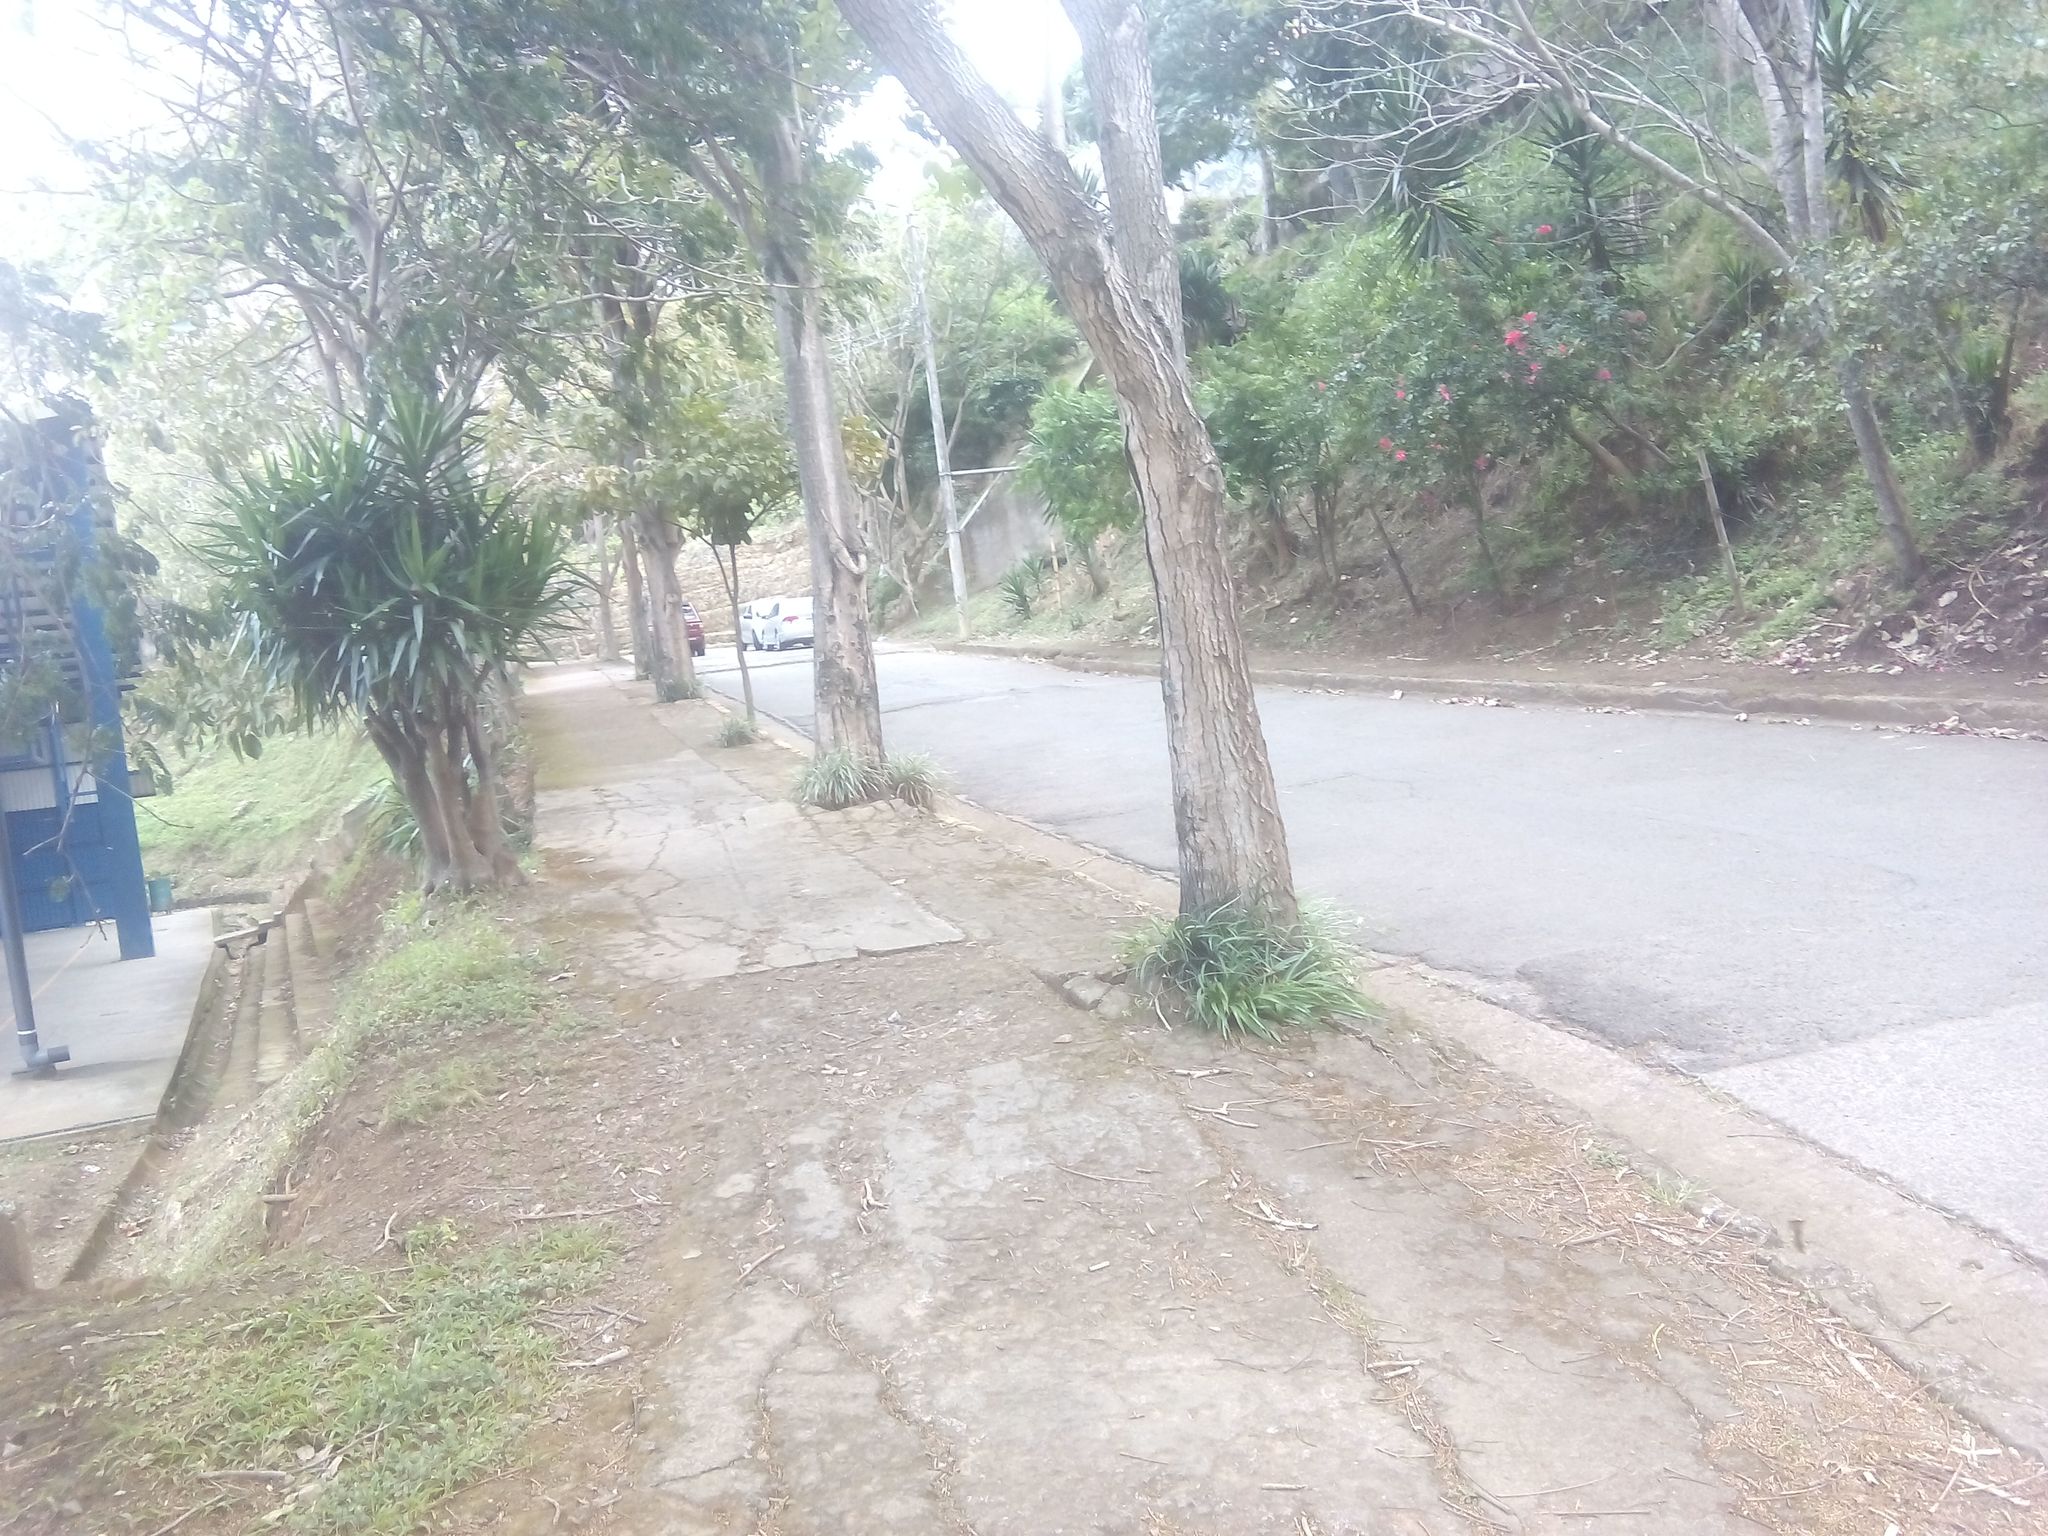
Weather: clear
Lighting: day
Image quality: slightly poor
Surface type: walking surface
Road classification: unclassified, service
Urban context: urban centre
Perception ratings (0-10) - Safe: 2.44, Lively: 2.86, Beautiful: 8.95, Boring: 2.24, Depressing: 1.97, Wealthy: 5.35